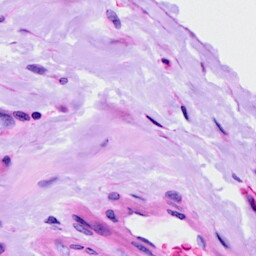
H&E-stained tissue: Ovarian